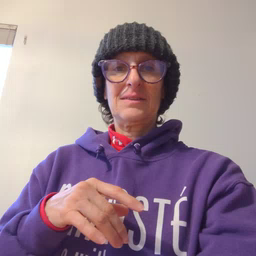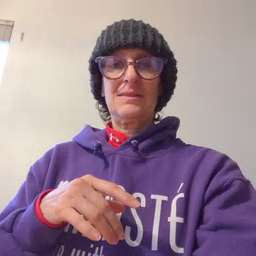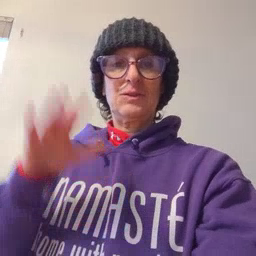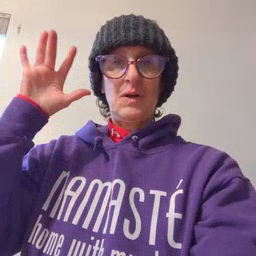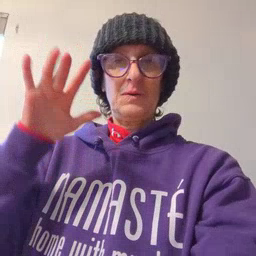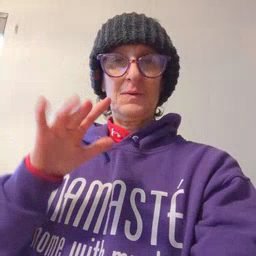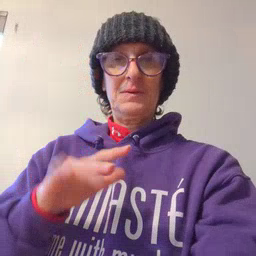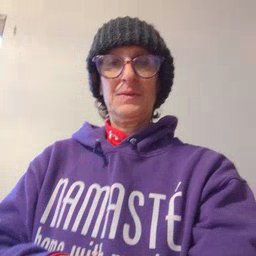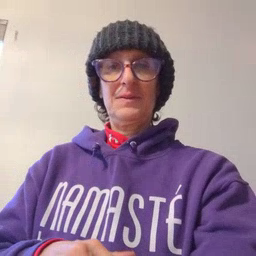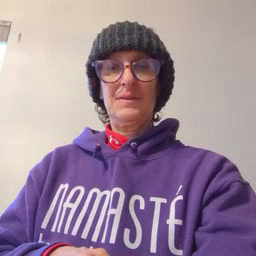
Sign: snow